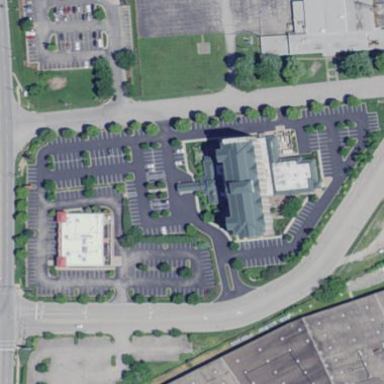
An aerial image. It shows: Hotel building.